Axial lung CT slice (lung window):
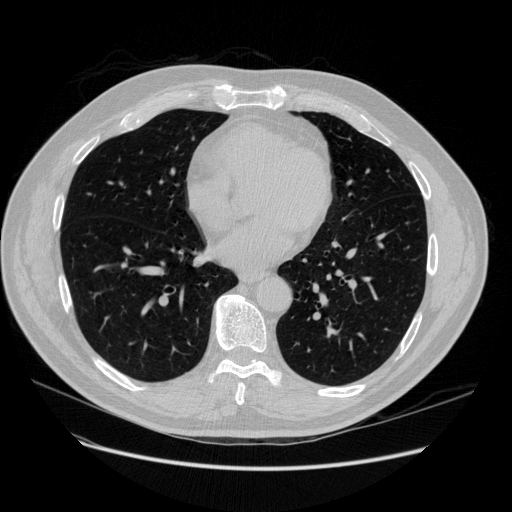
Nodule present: no